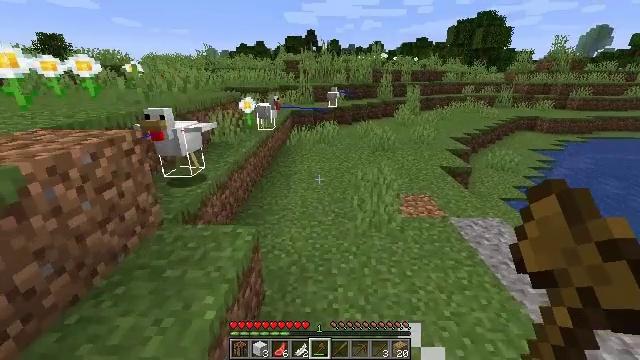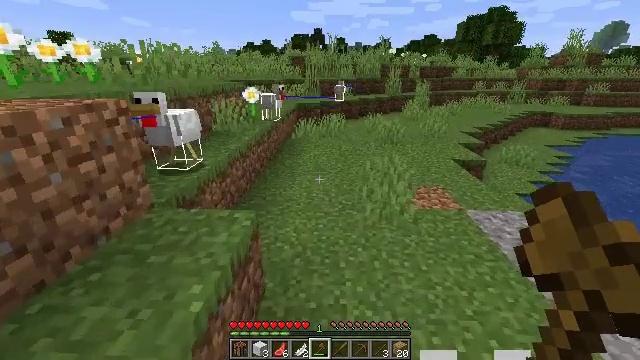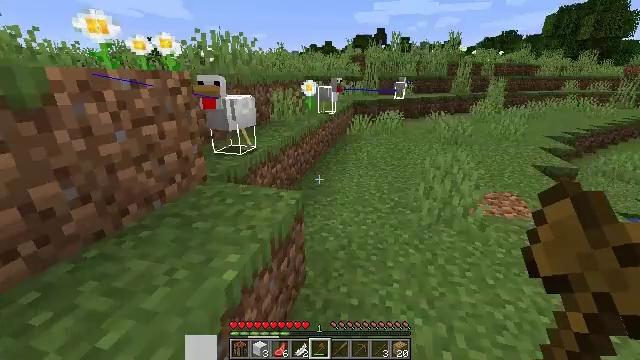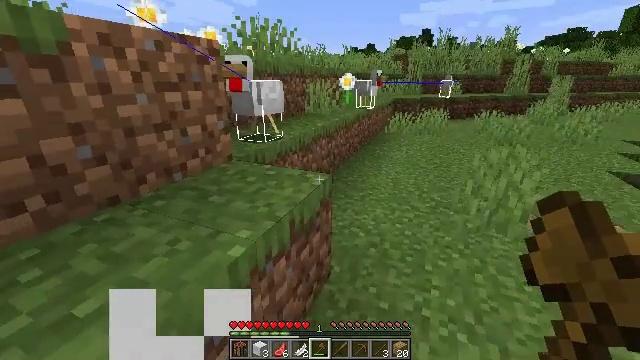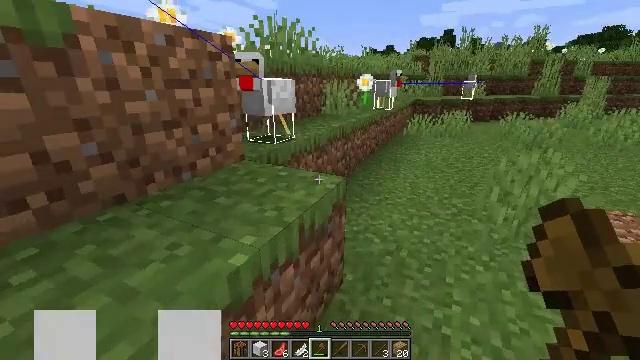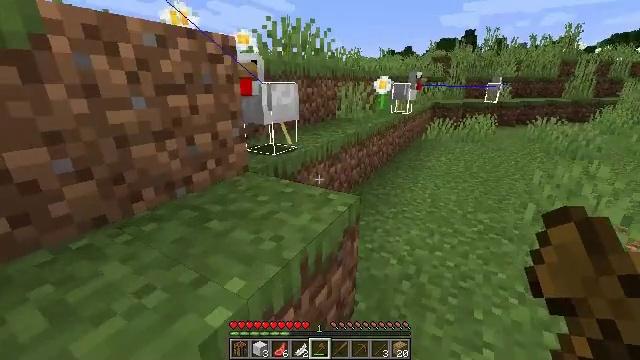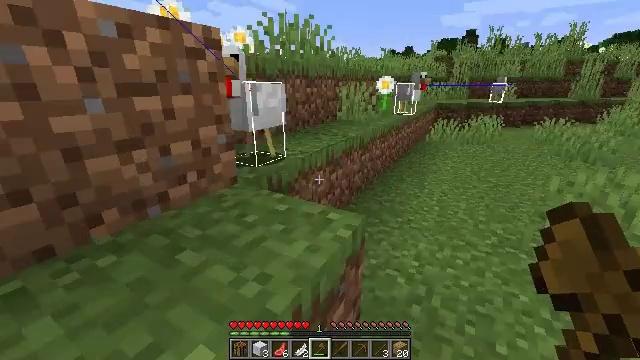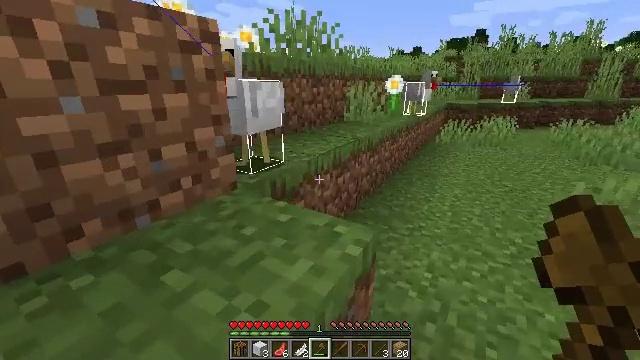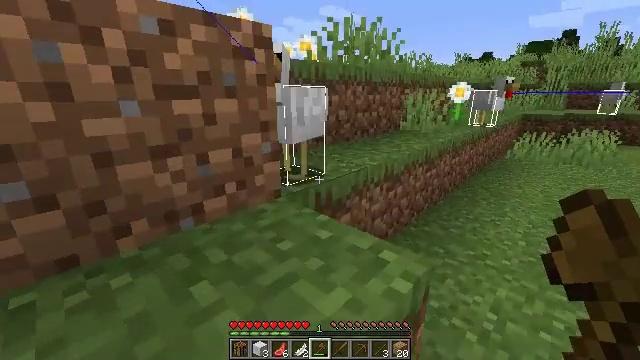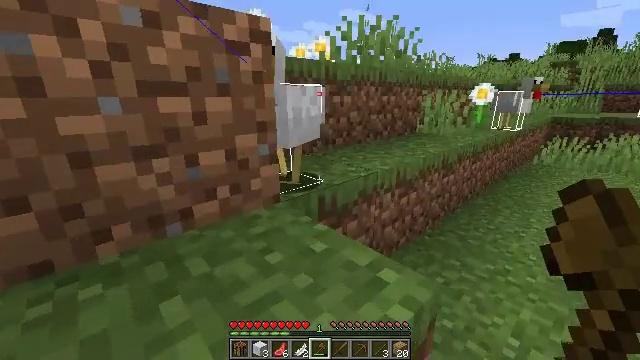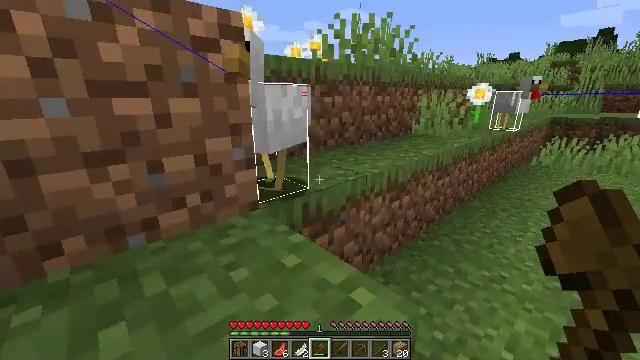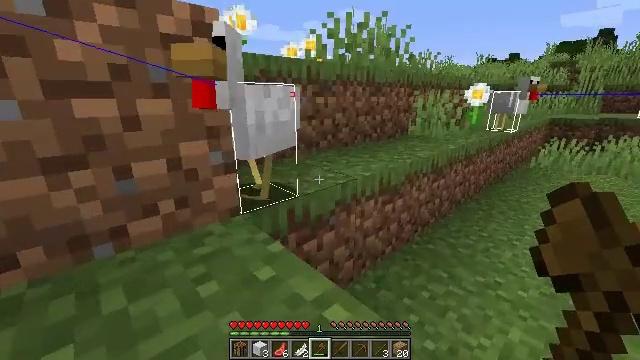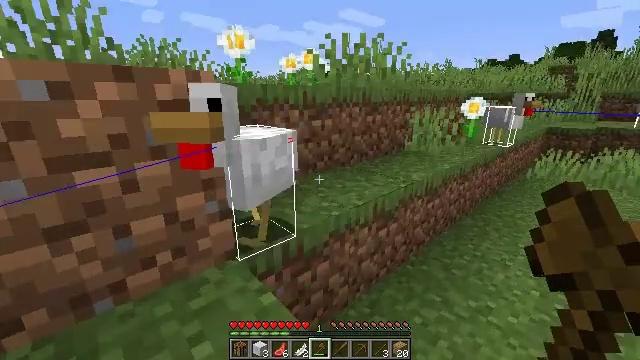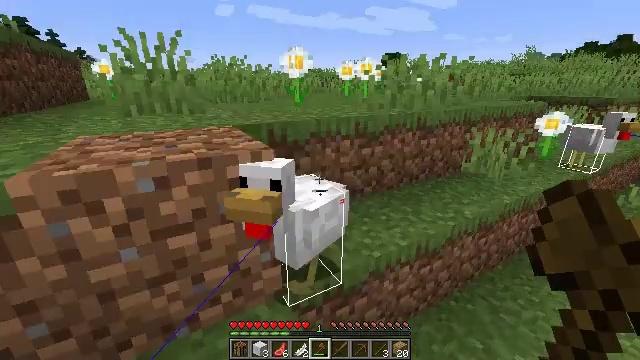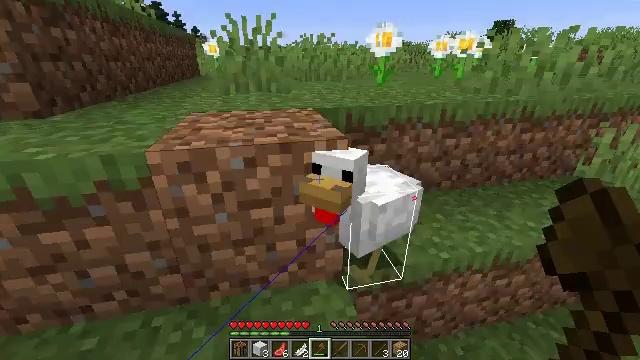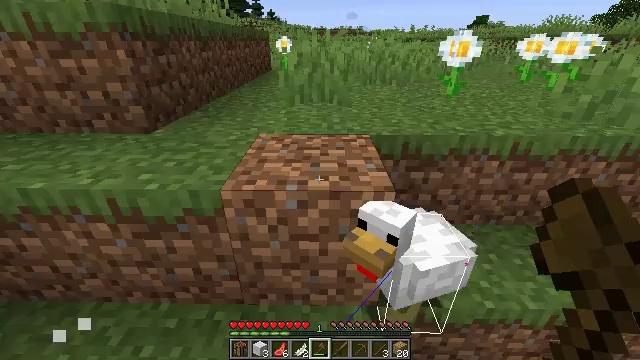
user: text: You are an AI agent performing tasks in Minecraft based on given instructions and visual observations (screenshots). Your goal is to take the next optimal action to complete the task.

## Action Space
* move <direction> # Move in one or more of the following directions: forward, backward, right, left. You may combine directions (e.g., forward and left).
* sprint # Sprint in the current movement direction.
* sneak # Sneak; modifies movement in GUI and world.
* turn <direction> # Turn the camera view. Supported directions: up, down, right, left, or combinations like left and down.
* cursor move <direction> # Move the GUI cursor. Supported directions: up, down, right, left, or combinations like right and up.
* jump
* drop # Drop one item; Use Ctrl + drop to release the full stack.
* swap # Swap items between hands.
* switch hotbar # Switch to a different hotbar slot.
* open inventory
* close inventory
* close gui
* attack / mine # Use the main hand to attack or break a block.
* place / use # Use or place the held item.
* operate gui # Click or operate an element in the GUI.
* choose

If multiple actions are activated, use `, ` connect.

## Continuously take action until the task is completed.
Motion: motion action
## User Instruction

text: Combat the chicken.
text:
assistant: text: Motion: move forward, turn left
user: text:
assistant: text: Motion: move forward, turn left
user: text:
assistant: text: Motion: move forward, turn left
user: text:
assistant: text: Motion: move forward, turn left
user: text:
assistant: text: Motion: move forward, turn left
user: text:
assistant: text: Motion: move forward
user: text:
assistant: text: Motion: move forward, turn left
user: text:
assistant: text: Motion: move forward, turn left and up
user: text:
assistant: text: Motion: move forward, turn left
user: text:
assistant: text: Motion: no_op
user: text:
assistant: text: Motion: no_op
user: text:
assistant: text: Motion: jump
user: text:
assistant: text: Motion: move forward, turn left and down, jump
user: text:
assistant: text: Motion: move forward, turn left and down, jump
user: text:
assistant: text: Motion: move forward, turn left and down
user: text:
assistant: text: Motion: move forward, turn left and down
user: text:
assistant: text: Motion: move forward, turn left
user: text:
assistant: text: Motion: move forward
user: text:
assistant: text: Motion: move forward
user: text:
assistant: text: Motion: no_op
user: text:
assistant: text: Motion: no_op
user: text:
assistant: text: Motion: no_op
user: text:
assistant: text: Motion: turn right and down
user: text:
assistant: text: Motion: turn right and down
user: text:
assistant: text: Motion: turn right and down
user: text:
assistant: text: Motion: no_op
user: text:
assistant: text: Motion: no_op
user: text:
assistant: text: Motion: turn right and down
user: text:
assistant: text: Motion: turn right and down
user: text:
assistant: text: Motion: turn right and down